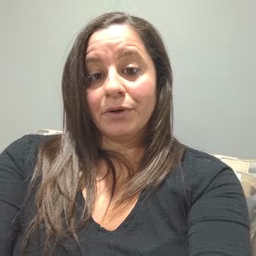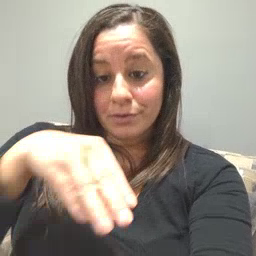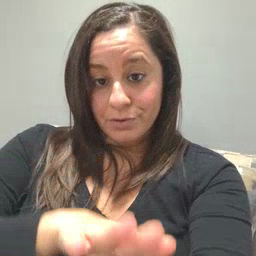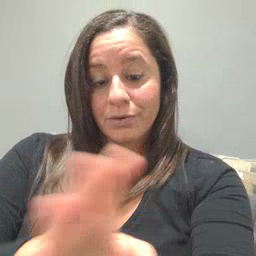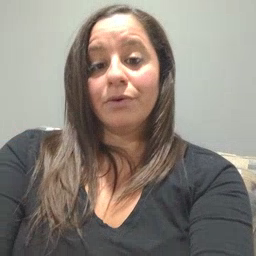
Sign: into